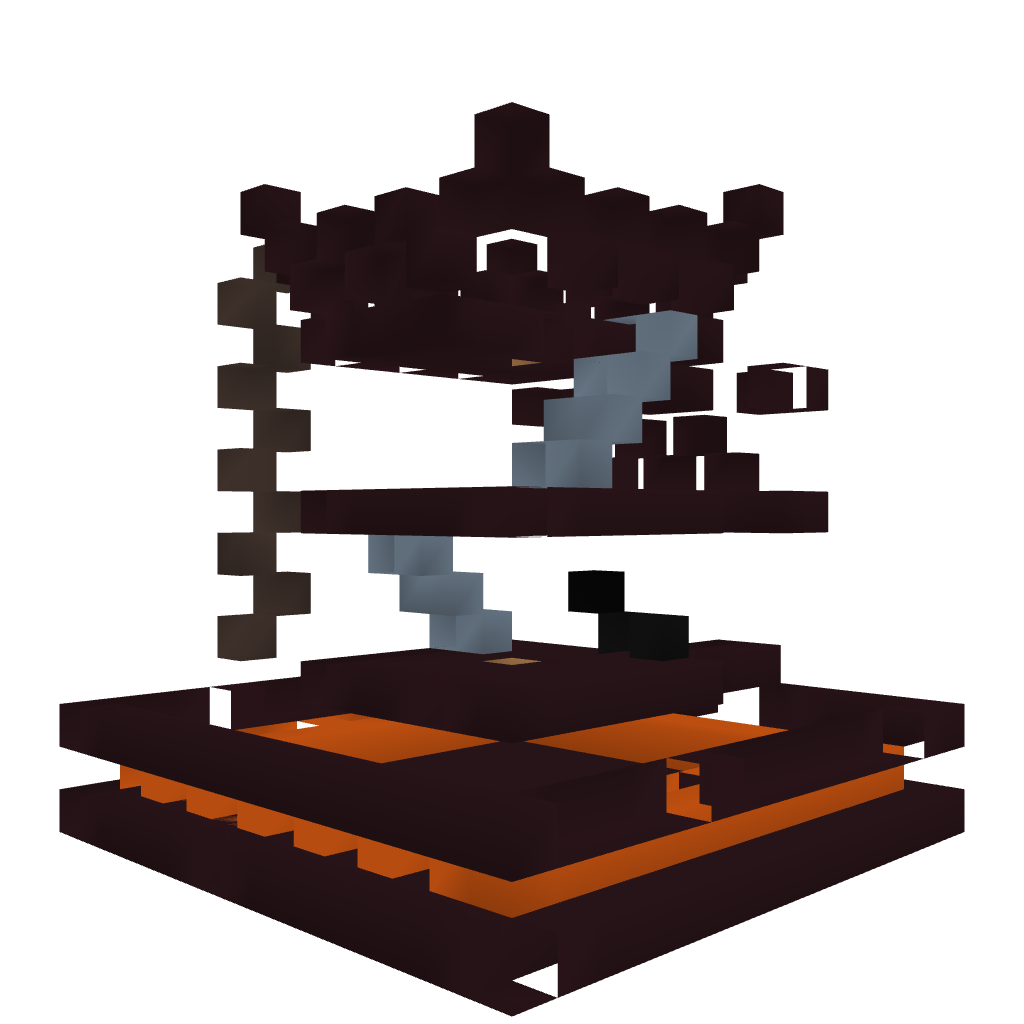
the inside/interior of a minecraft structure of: PvPTower: Netherbrick